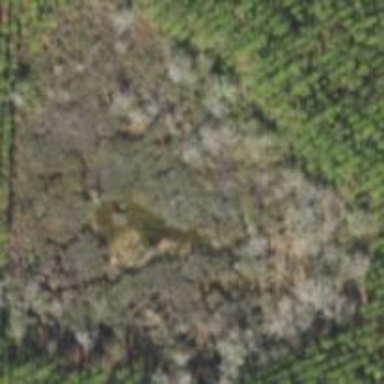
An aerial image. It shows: Swamp in wetland area.